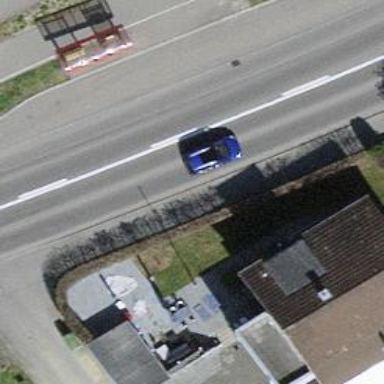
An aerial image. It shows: Bus stop with designated public transport stop position.